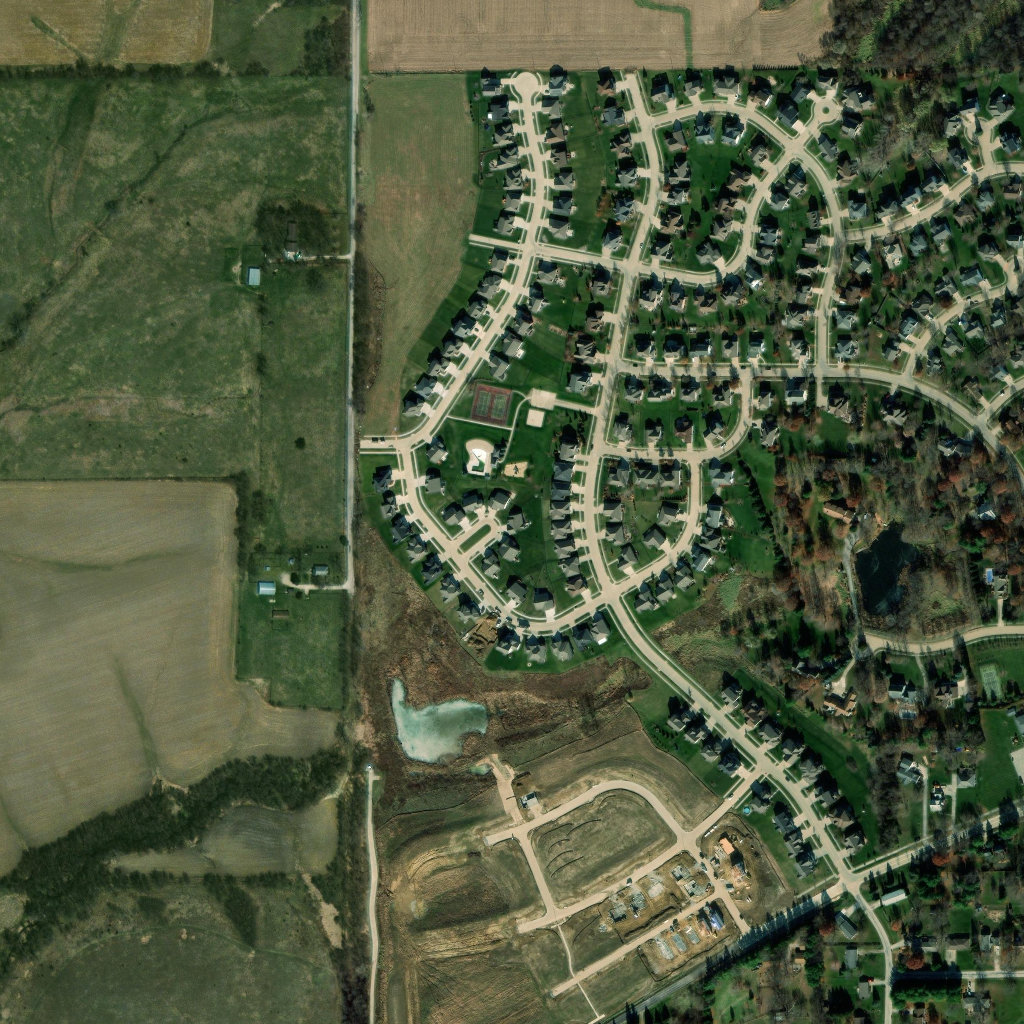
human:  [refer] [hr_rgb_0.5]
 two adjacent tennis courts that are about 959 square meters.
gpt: <box>[[46, 37, 49, 41, 0]]</box>

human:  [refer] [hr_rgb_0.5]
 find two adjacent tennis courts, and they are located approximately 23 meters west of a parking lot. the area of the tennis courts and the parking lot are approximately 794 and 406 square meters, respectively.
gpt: <box>[[46, 37, 49, 41, 0]]</box>